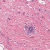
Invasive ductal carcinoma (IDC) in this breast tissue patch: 0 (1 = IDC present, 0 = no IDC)